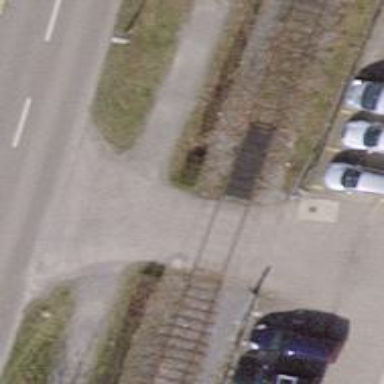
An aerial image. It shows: Railway level crossing.